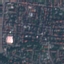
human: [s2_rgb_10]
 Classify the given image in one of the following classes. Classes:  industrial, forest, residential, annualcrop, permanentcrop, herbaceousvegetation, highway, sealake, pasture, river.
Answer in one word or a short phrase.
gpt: Residential